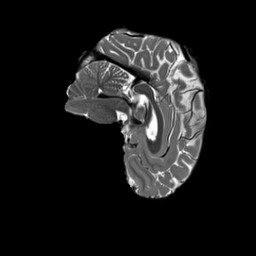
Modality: T2w
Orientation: sagittal
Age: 18
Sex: male
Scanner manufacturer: siemens
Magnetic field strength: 3 T
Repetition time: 3.2 s
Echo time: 0.566 s